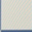
Piece: xx